Question: I added a custom NSScrollView for a table, and in order to keep everything masked within the window shape I used core animation layer masks to clip it and it's subviews like so:
'''
- (void)drawRect:(NSRect)dirtyRect {
[super drawRect:dirtyRect];
CAShapeLayer *maskLayer = [[CAShapeLayer alloc] init];
CGMutablePathRef cgPath = CGPathCreateMutable();
//Make path here
[maskLayer setPath:cgPath];
self.wantsLayer = YES;
self.layer.mask = maskLayer;
self.layer.masksToBounds = YES;
}
'''
However whilst the mask itself works fine, it gives me this cloned 'ghost' scrollbar on the other side:
The majority of the scrollbar is covered by the table itself, but I've shifted a cell view over a bit to show how it continues downwards. The scrollbar is the same size as the one on the right and doesn't move or respond to clicking or scrolling.
When I hide the window and reopen it however, it's gone completely. Is it something to do with the scrollbar not being redrawn correctly?
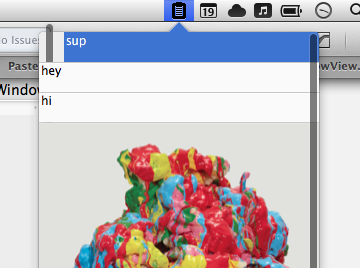
Answer: Since I had loaded the view from XIB and since this doesn't require constant drawing, instead of calling this from initWithFrame or drawRect, I should have called this from awakeFromNib:
'''
- (void)awakeFromNib {
[super drawRect:dirtyRect];
CAShapeLayer *maskLayer = [[CAShapeLayer alloc] init];
CGMutablePathRef cgPath = CGPathCreateMutable();
//Make path here
[maskLayer setPath:cgPath];
self.wantsLayer = YES;
self.layer.mask = maskLayer;
self.layer.masksToBounds = YES;
}
'''